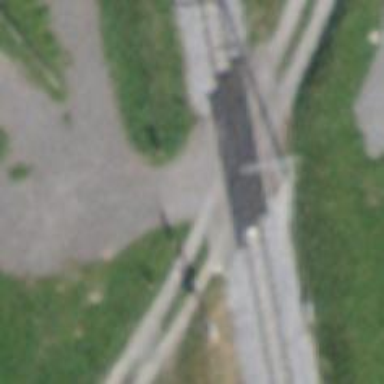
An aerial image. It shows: Railway level crossing.